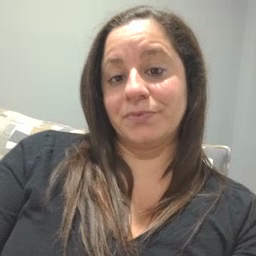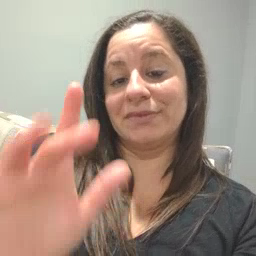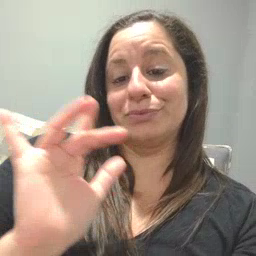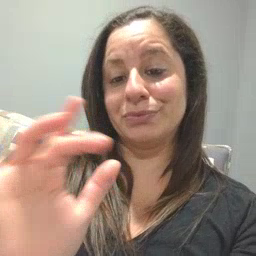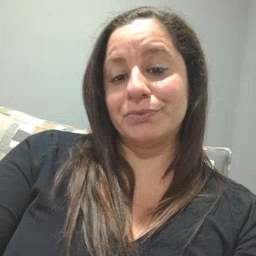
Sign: yucky